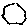
Label: hexagon